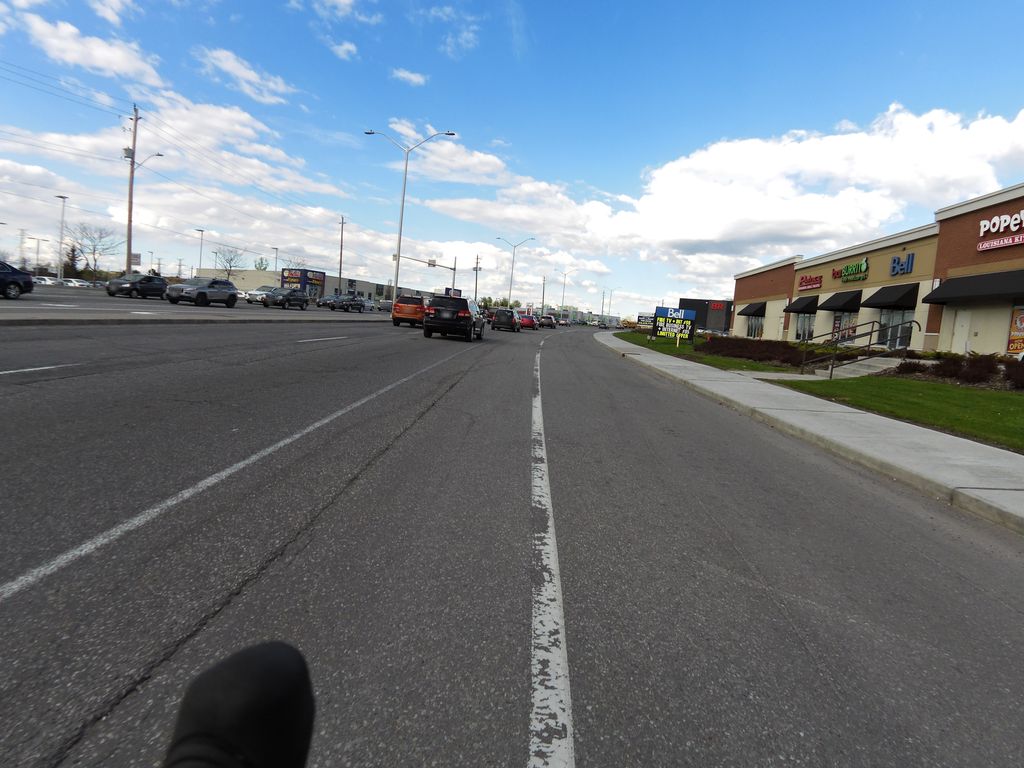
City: ottawa-gatineau